Here is the wavelet time-frequency representation (scalogram) of a rolling-element bearing's vibration measurement. What is the most likely bearing condition (normal, inner_race, outer_race, ball)?
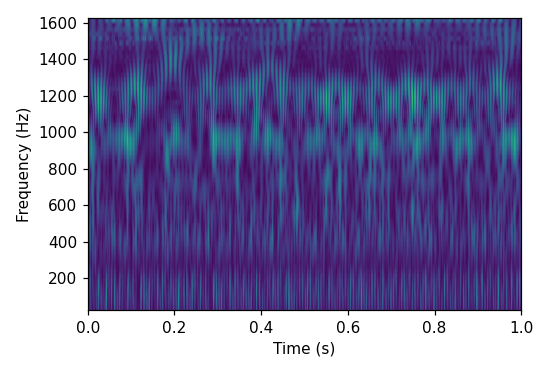
Answer: inner_race